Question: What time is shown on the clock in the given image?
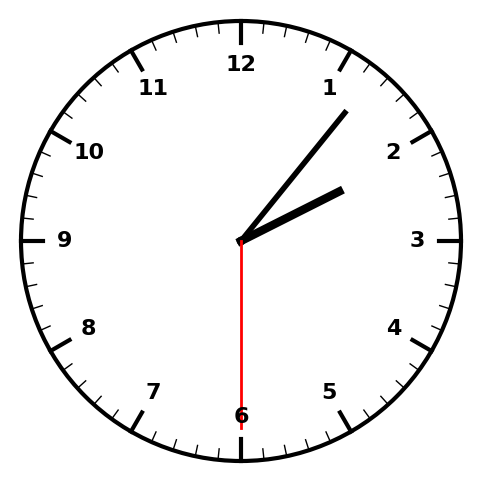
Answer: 02:06:30